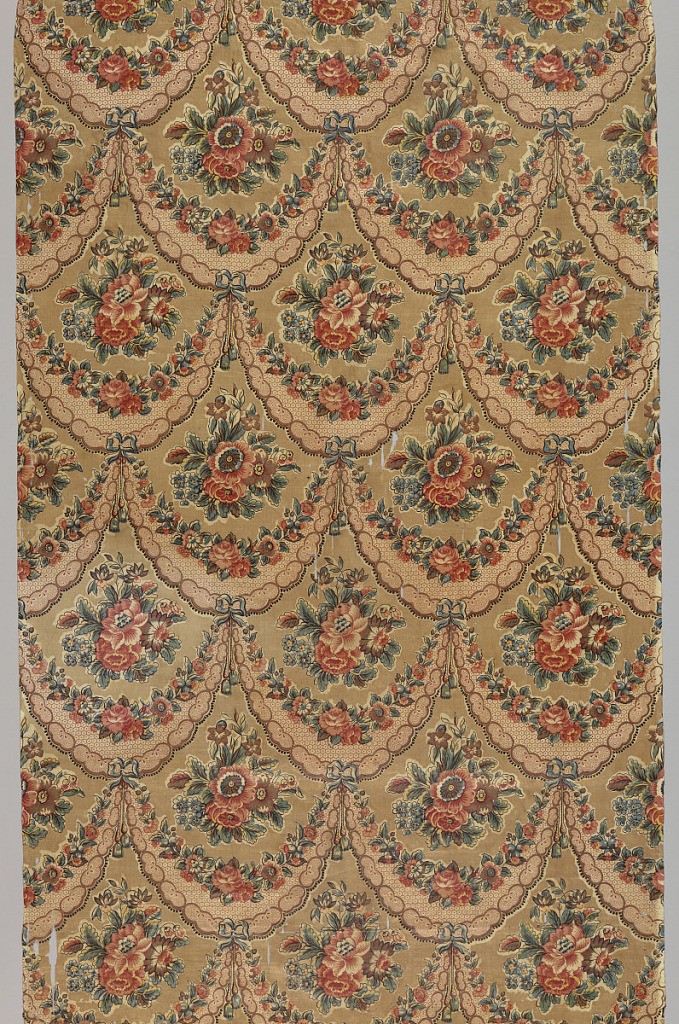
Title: Textile
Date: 1810–20
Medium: cotton Technique: block printed on plain weave with blue applied by brush
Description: Printed length of light brown fabric with offset clusters of flowers enclosed by swags and tassels. Same design as 1981-10-3.